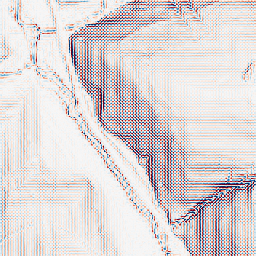
Category: wavelet
Decomposition family: wavelet_biorthogonal
Decomposition parameters: wavelet: bior1.3
level: 2
Upsampling method: bilinear
Upsampling parameters: scale: 2
Upsampling scale: 2